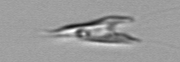
Label: Chrysochromulina_lanceolata